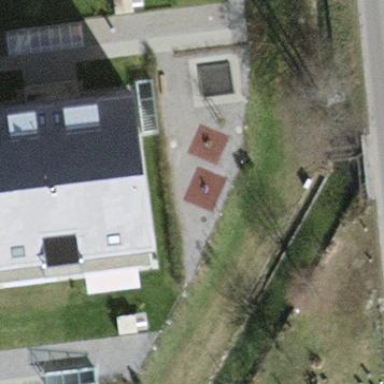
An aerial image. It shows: Playground area for leisure land.